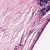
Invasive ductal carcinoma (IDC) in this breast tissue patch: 0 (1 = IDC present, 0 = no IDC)